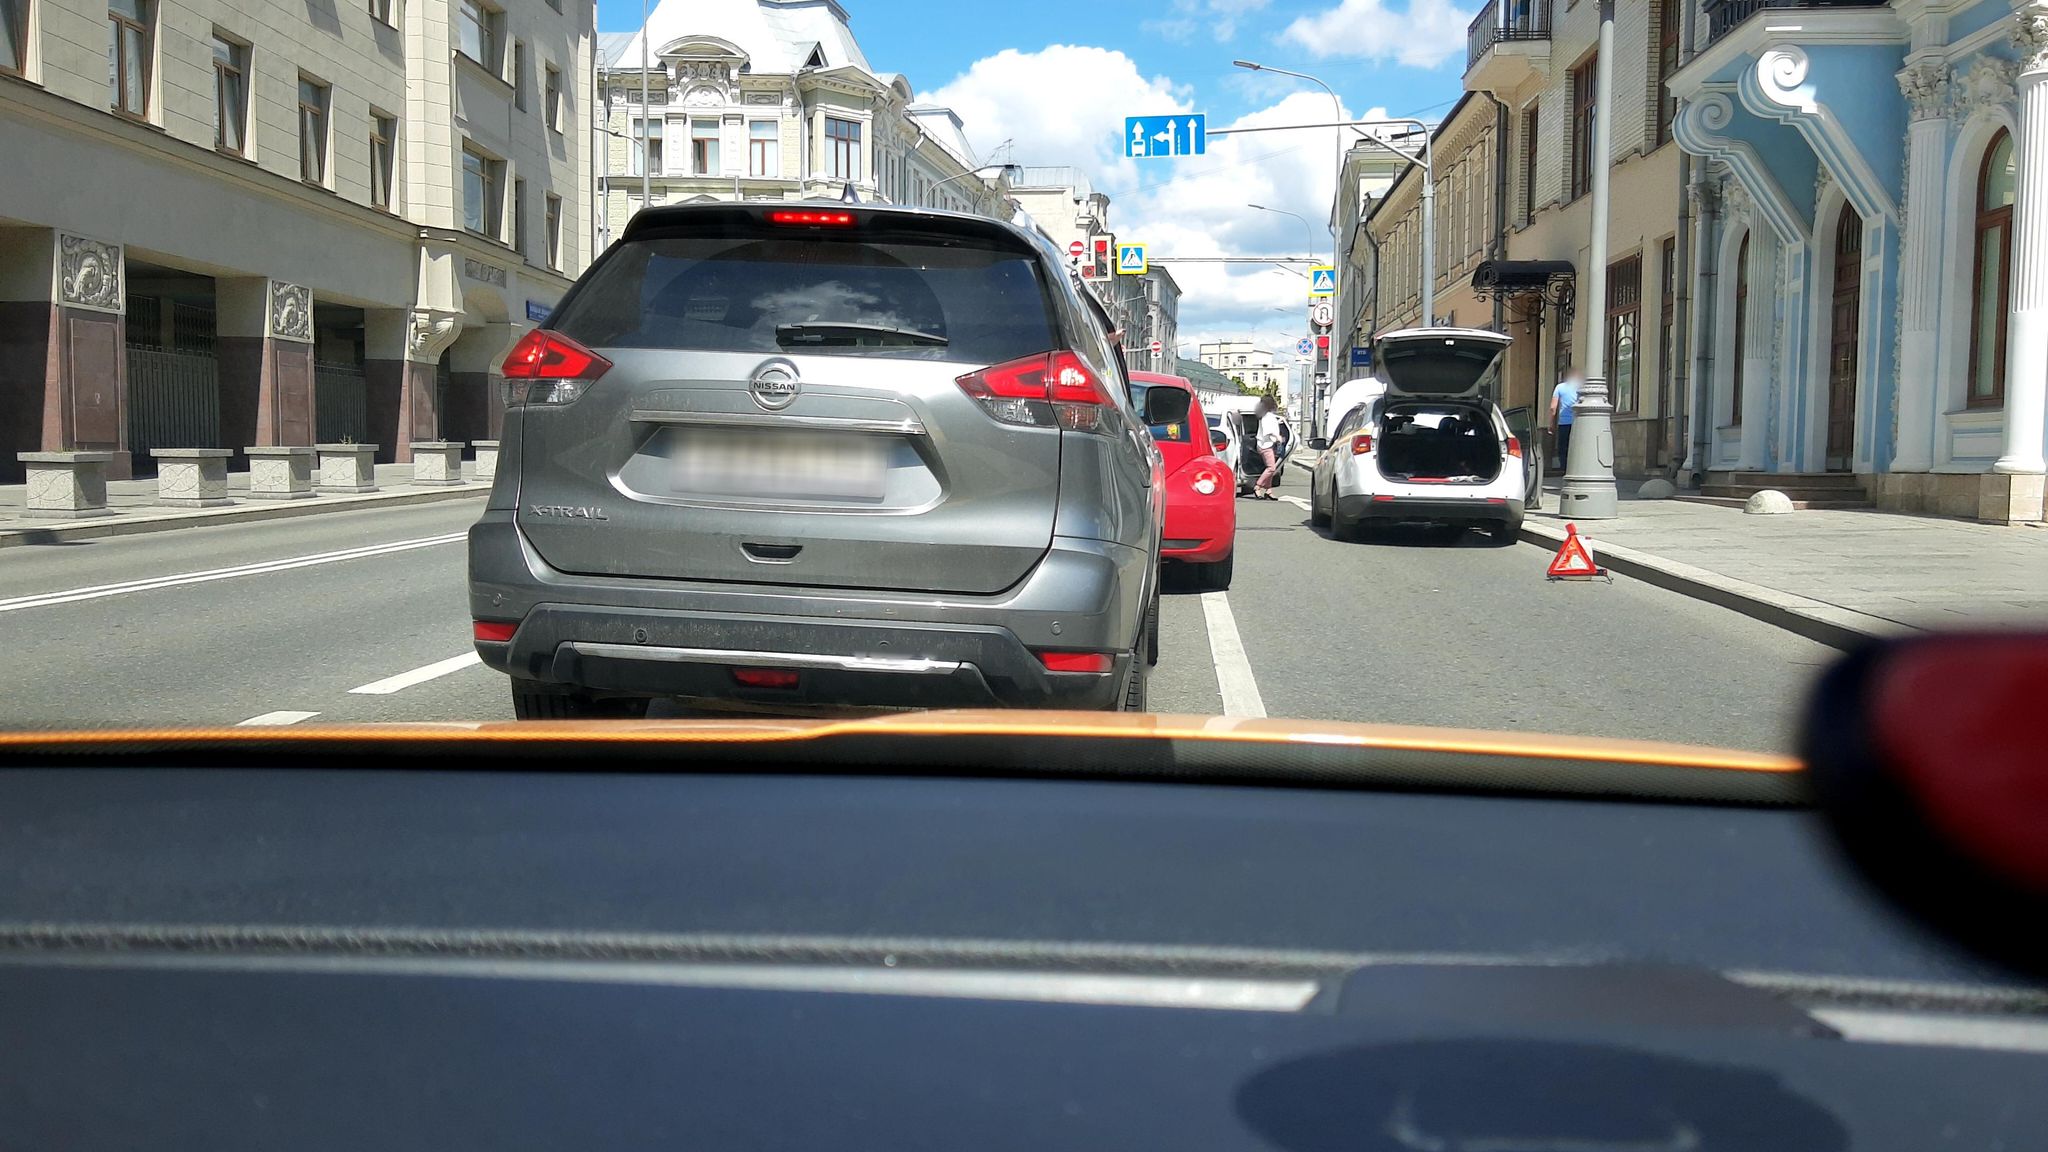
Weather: snowy
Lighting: day
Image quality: good
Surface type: driving surface
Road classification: secondary
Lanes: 4
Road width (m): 2.5, 2
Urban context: urban centre
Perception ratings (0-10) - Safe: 5.51, Lively: 9.25, Beautiful: 2.91, Boring: 4.02, Depressing: 3.61, Wealthy: 5.69